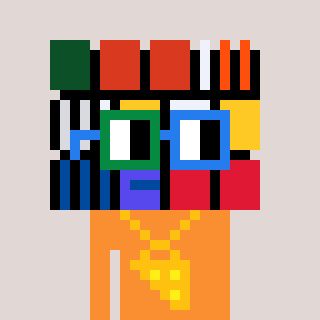
a pixel art character with square green and blue glasses, a abstract-shaped head and a orange-colored body on a warm background